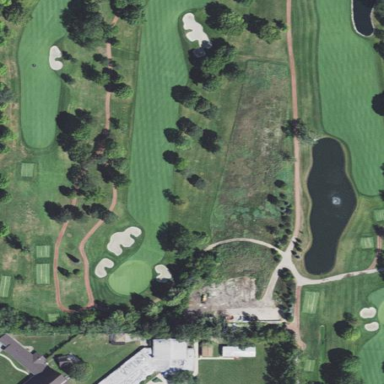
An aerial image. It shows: Well-maintained grassy area designated for golfing. It is mown fairway used for the sport of golf.